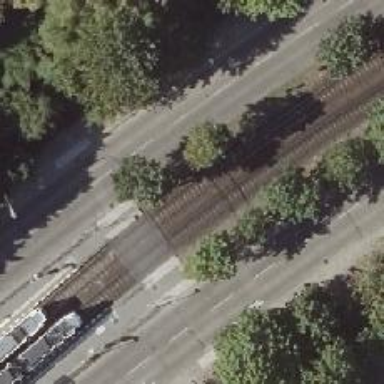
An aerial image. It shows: Uncontrolled tram railway crossing.